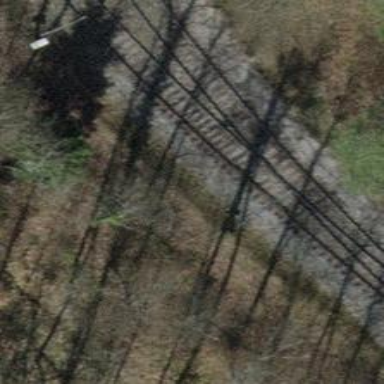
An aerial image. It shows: Single railway spur track.